【题型】填空题　【知识点】平面几何　【难度】easy
已知：如图, $AD // BE // CF$, 它们与直线 $l_1$、$l_2$ 依次交于点 $A$、$B$、$C$, 点 $D$、$E$、$F$, 如果
$\frac{EF}{DF} = \frac{3}{5}$, $AB = 10$,
那么线段 $BC$ 的长是 \underline{\hspace{2cm}}。

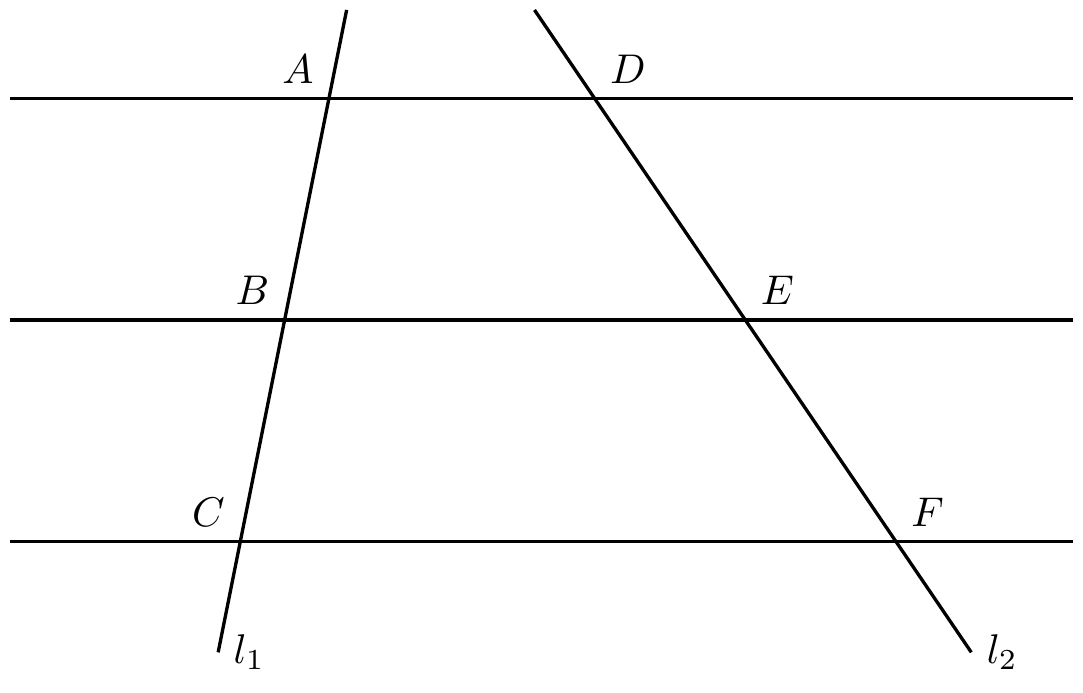
【解答】
解：$\frac{EF}{DF} = \frac{3}{5}$,

$\therefore$ $\frac{DE}{EF} = \frac{2}{3}$,

$\because$ $AD // BE // CF$,

$\therefore$ $\frac{AB}{BC} = \frac{DE}{EF} = \frac{2}{3}$,

$\therefore$ $BC = \frac{3}{2} AB = 15$；

故答案为：15。